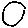
Label: circle